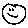
Label: smiley face